Question: So I have Devise on the backend running authorization for a 'User' model. I also have ActiveAdmin running in conjunction with this.
Here's app/admin/user.rb:
'''
ActiveAdmin.register User do
# Specify which columns we want to appear in our ActiveAdmin index page
index do
column :name
column :email
column :class
column :major
column :biography
# Adds view/edit/delete actions
default_actions
end
controller do
def permitted_params
params.permit!
end
end
end
'''
When Users sign up, their 'reset_password_token' attributes are empty. So say 5 users sign up. I then go into the ActiveAdmin portal, and try to edit the users' information. Okay fine, so I edit the name of the first user; the edit page looks like this:

I fill in the 'major' attribute, for instance, as that's all I want to update. The user saves successfully.
Then, while still in the ActiveAdmin portal, I go to edit my second user, and edit his 'major' attribute as well. However, when I hit 'Update User', I get an error, saying:
'QLite3::ConstraintException: column reset_password_token is not unique: UPDATE "actives" SET "encrypted_password" = ?, "reset_password_token" = ?, "major" = ?, "pledge_class" = ?, "biography" = ?, "current_sign_in_at" = ?, "last_sign_in_at" = ?, "updated_at" = ? WHERE "actives"."id" = 49'
I'm assuming this error occurs simply because there is already a user with blank 'reset_password_token.' (If I enter something random into the 'reset_password_token' field, the update goes through successfully).
What is the normal solution to this? Do I initialize the reset_password_token somehow? Or do I just have to enter something random each time I update a User... (doesn't seem very efficient or logical).
Thanks!
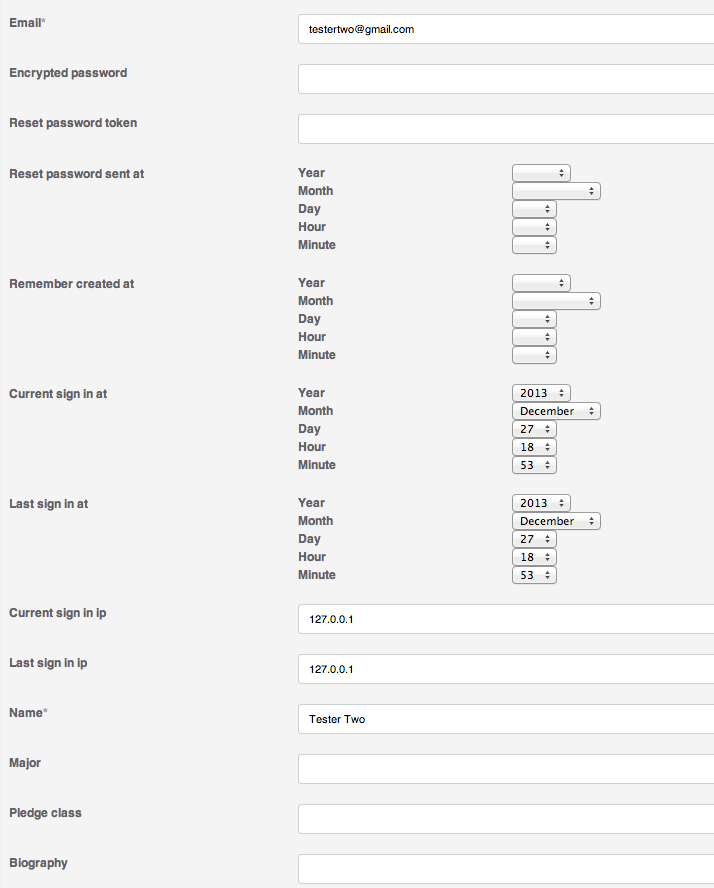
Answer: The field 'reset_password_token' shouldn't be part of the form. It is an internal field used by Devise when a password reset is requested by a user. Hiding most of the Devise internal fields would best:
- - - - - -